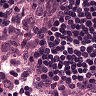
Metastatic tissue present: no